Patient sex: M
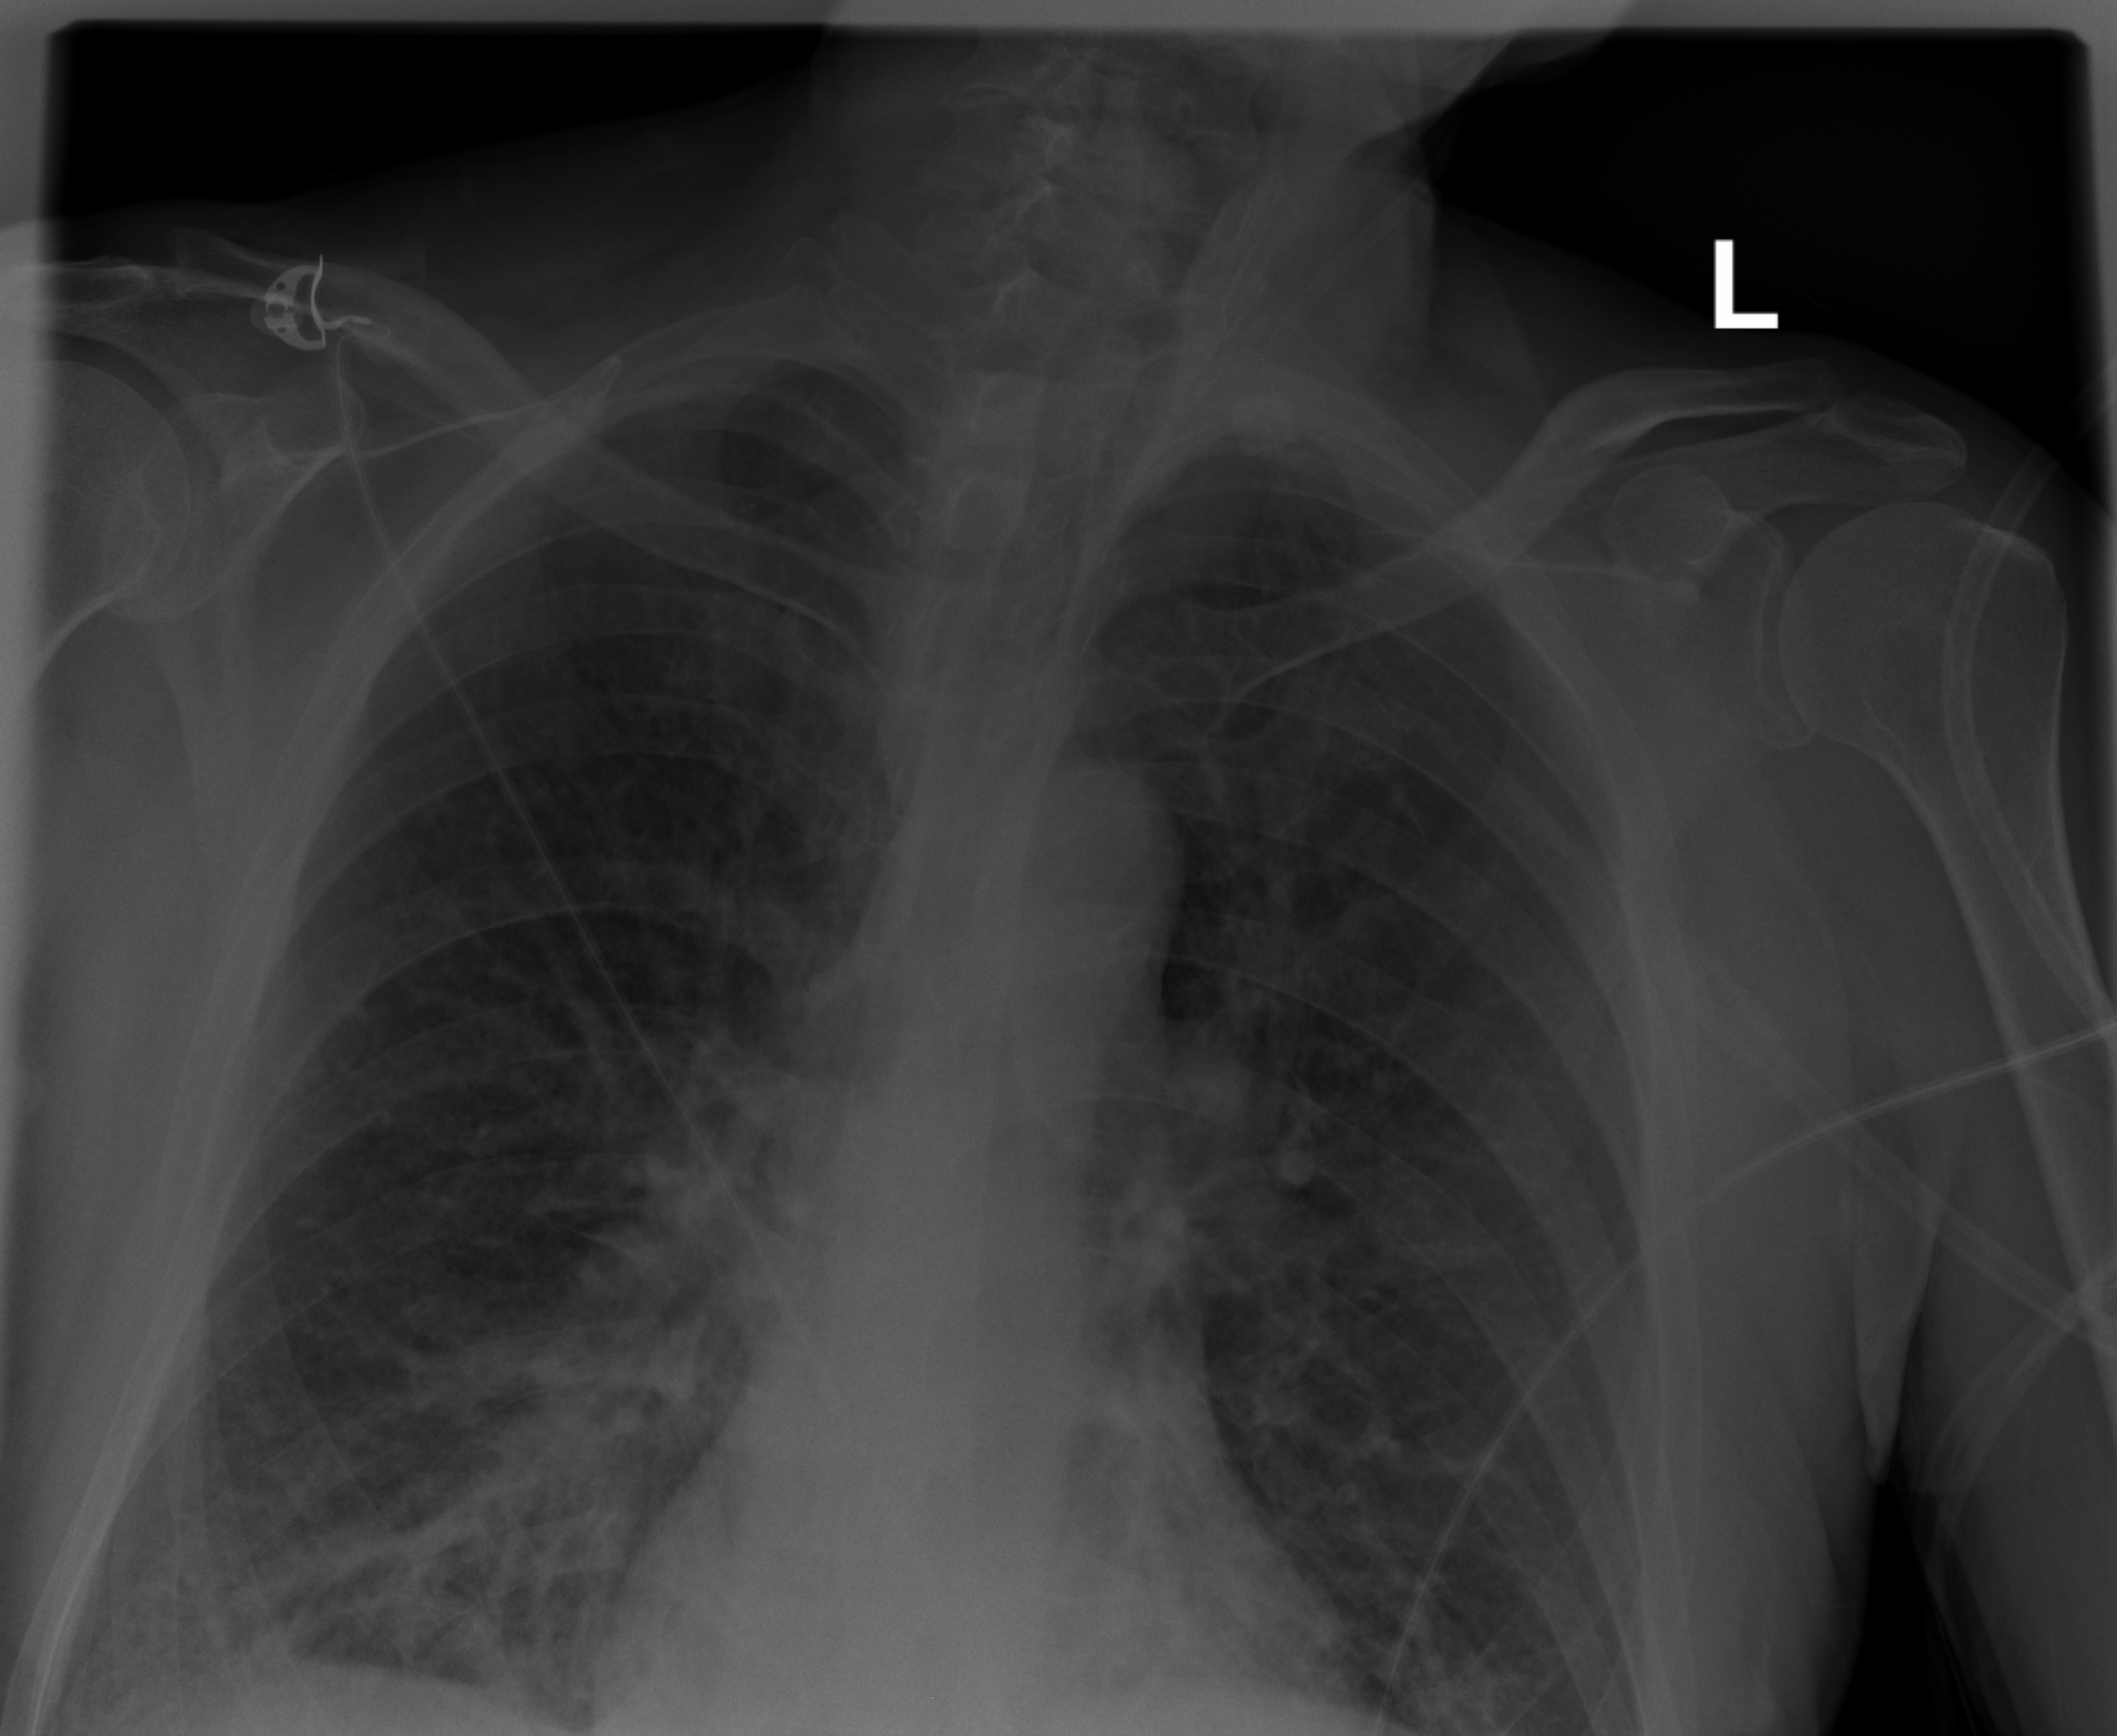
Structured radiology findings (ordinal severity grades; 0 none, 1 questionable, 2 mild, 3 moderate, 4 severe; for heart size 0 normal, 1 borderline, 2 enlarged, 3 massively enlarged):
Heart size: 0
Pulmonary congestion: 3
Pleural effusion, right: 2
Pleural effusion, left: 0
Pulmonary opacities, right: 2
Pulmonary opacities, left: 0
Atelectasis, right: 2
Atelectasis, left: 0